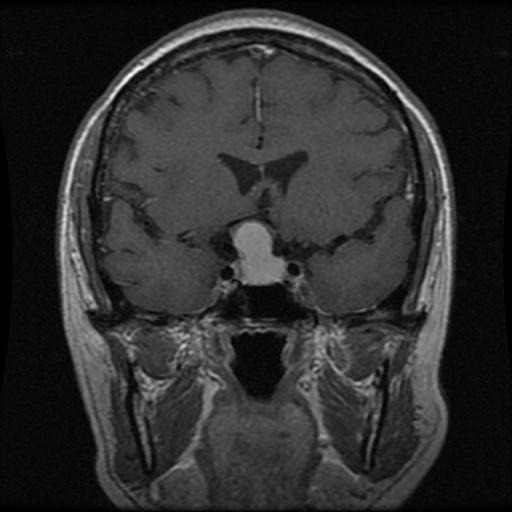
Label: pituitary